Question: I'm trying to customize my 'alloy' 'TabGroup' to look like the image below (with no luck). no "height" properties on Tab item in the default documentation and with my current version of titanium 3.4.0 can't add 'View' to 'TabGroup'.

anybody know how to create a raised center button using alloy?
that's my index.xml view
'''
<Alloy>
<TabGroup tabsBackgroundColor="white" barColor="#f15b26" activeTabIconTint="black" tintColor="white">
<Require src="home" nr="1" />
<Require src="play" nr="2" />
<Tab icon="/menu/logo.png" height="100">
<Window title="" id="">
<Label></Label>
</Window>
</Tab>
<Require src="chat" nr="3" />
<Require src="config" nr="4" />
</TabGroup>
</Alloy>
'''
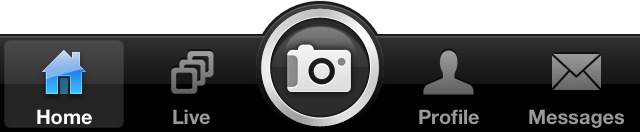
Answer: you can use an image in the middle of the that exceed the height of the bar.